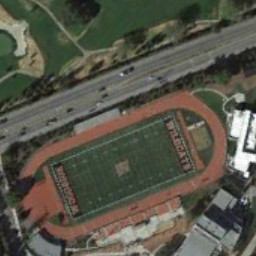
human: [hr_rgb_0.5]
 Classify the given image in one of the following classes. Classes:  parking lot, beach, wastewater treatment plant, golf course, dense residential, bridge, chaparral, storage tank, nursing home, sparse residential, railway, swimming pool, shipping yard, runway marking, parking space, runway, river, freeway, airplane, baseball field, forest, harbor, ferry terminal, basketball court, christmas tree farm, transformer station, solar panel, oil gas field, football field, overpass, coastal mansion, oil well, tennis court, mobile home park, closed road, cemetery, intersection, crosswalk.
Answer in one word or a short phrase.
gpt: football field